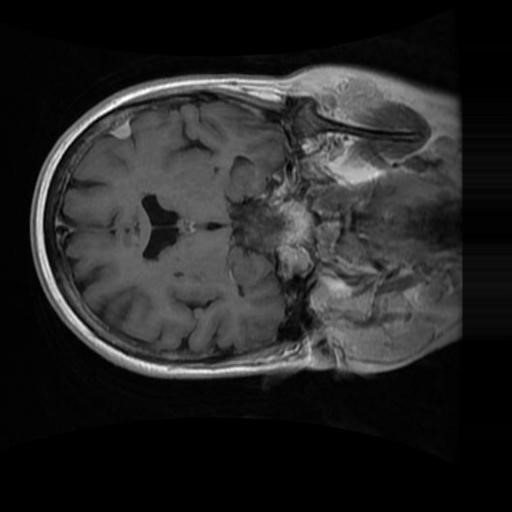
Label: brain_menin